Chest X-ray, AP view. Patient: 63 years old, sex F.
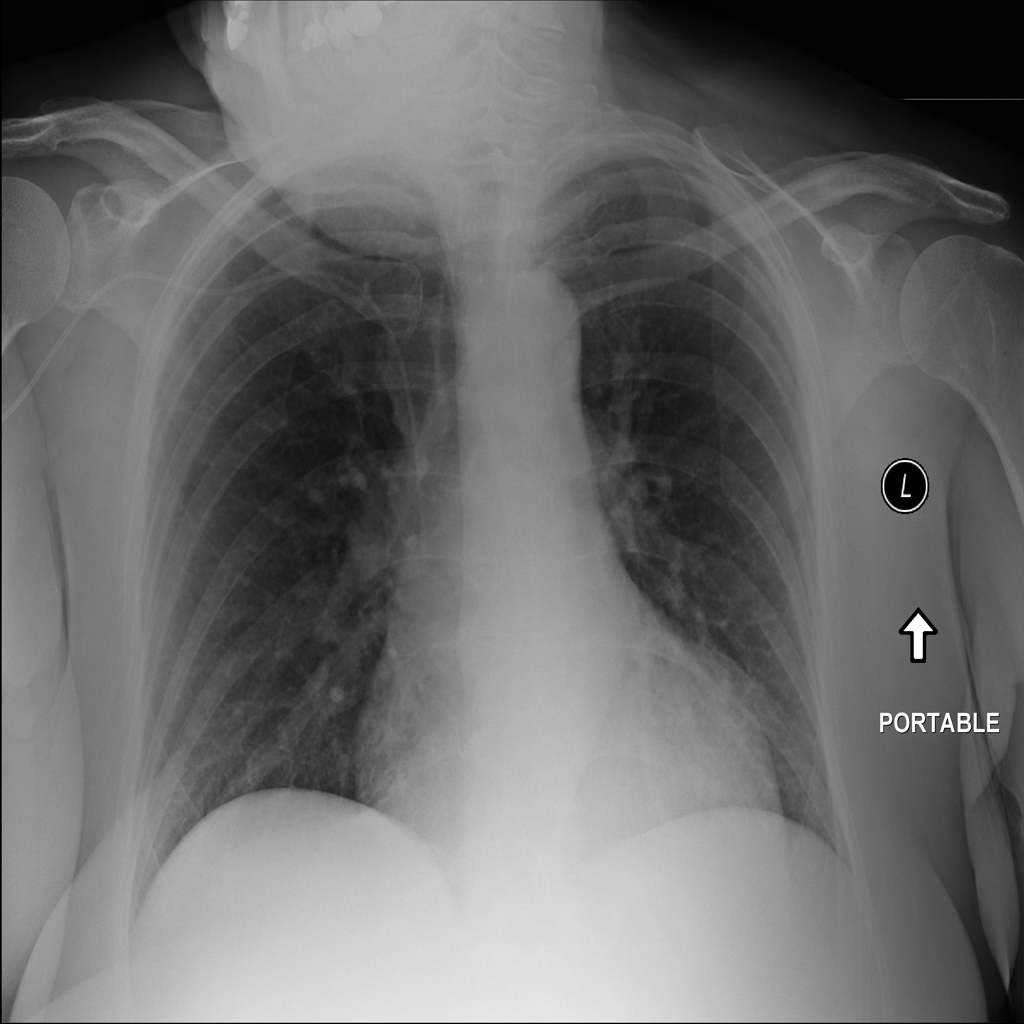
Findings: No Finding